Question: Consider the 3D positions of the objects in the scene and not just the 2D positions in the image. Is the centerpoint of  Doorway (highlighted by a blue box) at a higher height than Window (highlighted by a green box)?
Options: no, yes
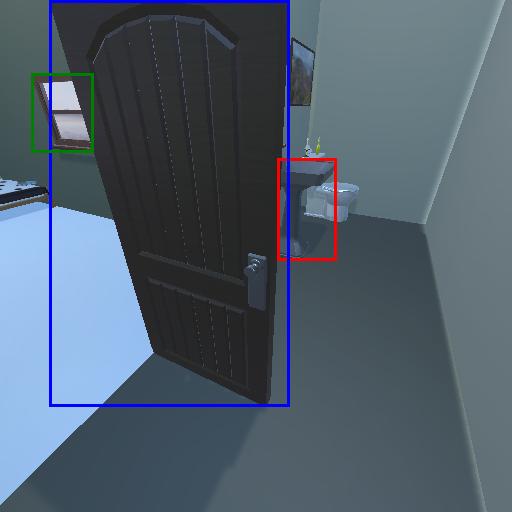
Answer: no